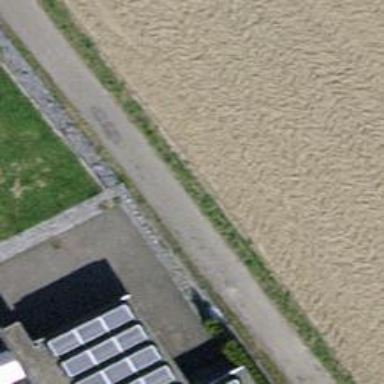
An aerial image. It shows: Asphalt cycleway.